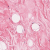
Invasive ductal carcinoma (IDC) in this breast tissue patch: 0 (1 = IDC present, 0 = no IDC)